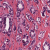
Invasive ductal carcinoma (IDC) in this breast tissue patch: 1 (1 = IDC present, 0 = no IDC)